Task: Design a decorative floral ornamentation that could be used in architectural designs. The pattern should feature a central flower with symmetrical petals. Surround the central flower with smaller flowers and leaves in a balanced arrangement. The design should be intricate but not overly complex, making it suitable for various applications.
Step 1516:
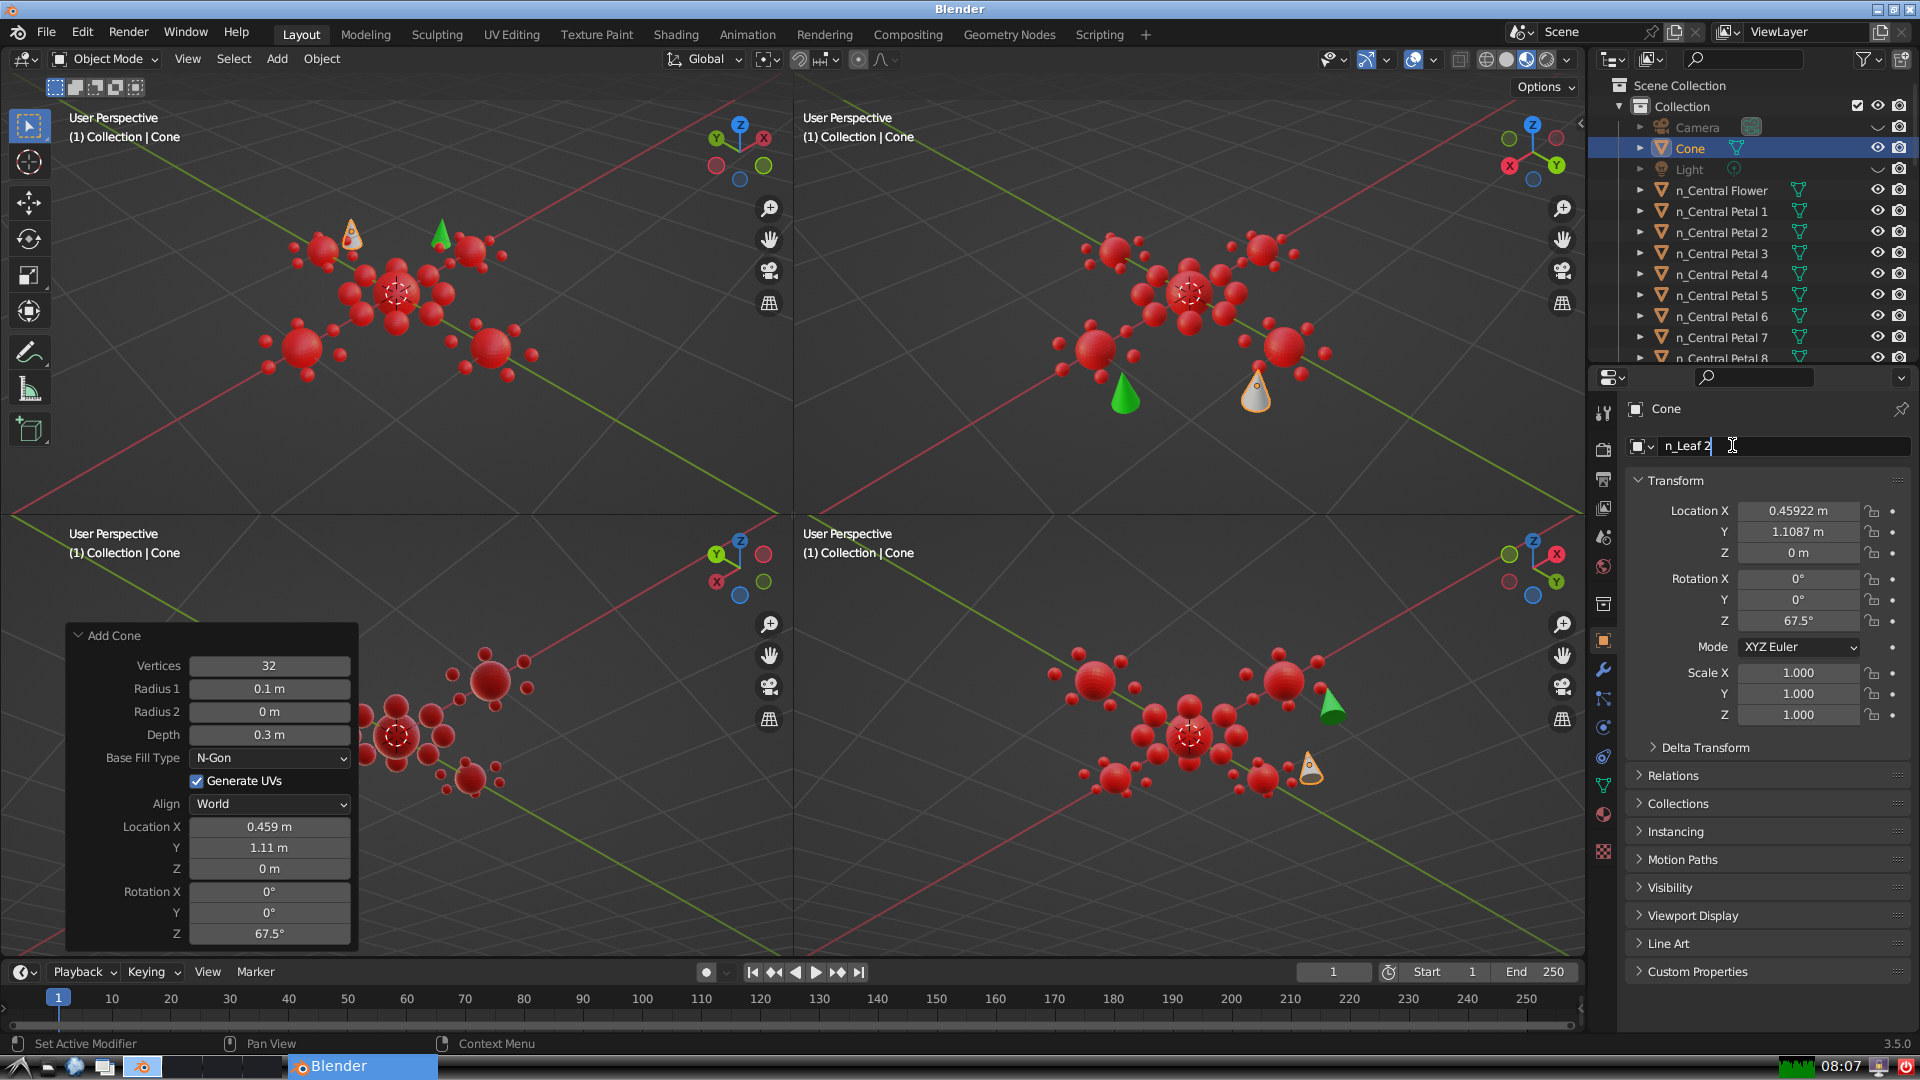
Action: {"key_press": ['Return']}